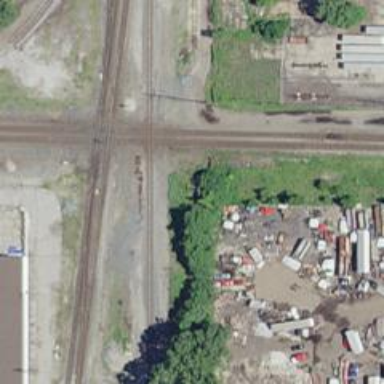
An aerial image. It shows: Railway crossing.